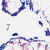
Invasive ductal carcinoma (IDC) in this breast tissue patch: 0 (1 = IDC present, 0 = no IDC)